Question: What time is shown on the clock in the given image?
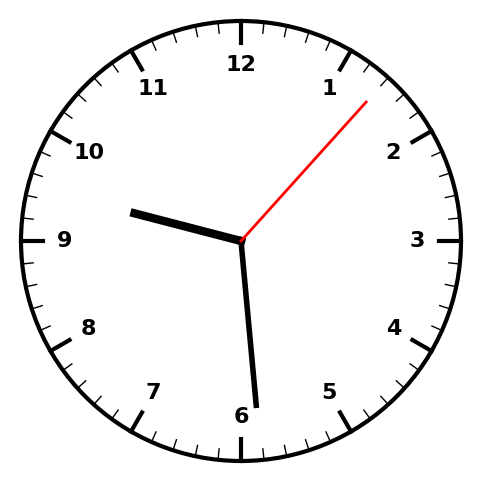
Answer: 09:29:07